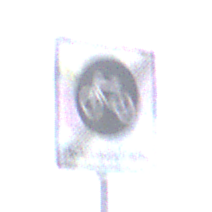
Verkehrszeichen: EndeFahrradstrasse
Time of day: Midday
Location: Outdoor (Nature)
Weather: PartlyCloudy
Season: NotSpecified
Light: Natural